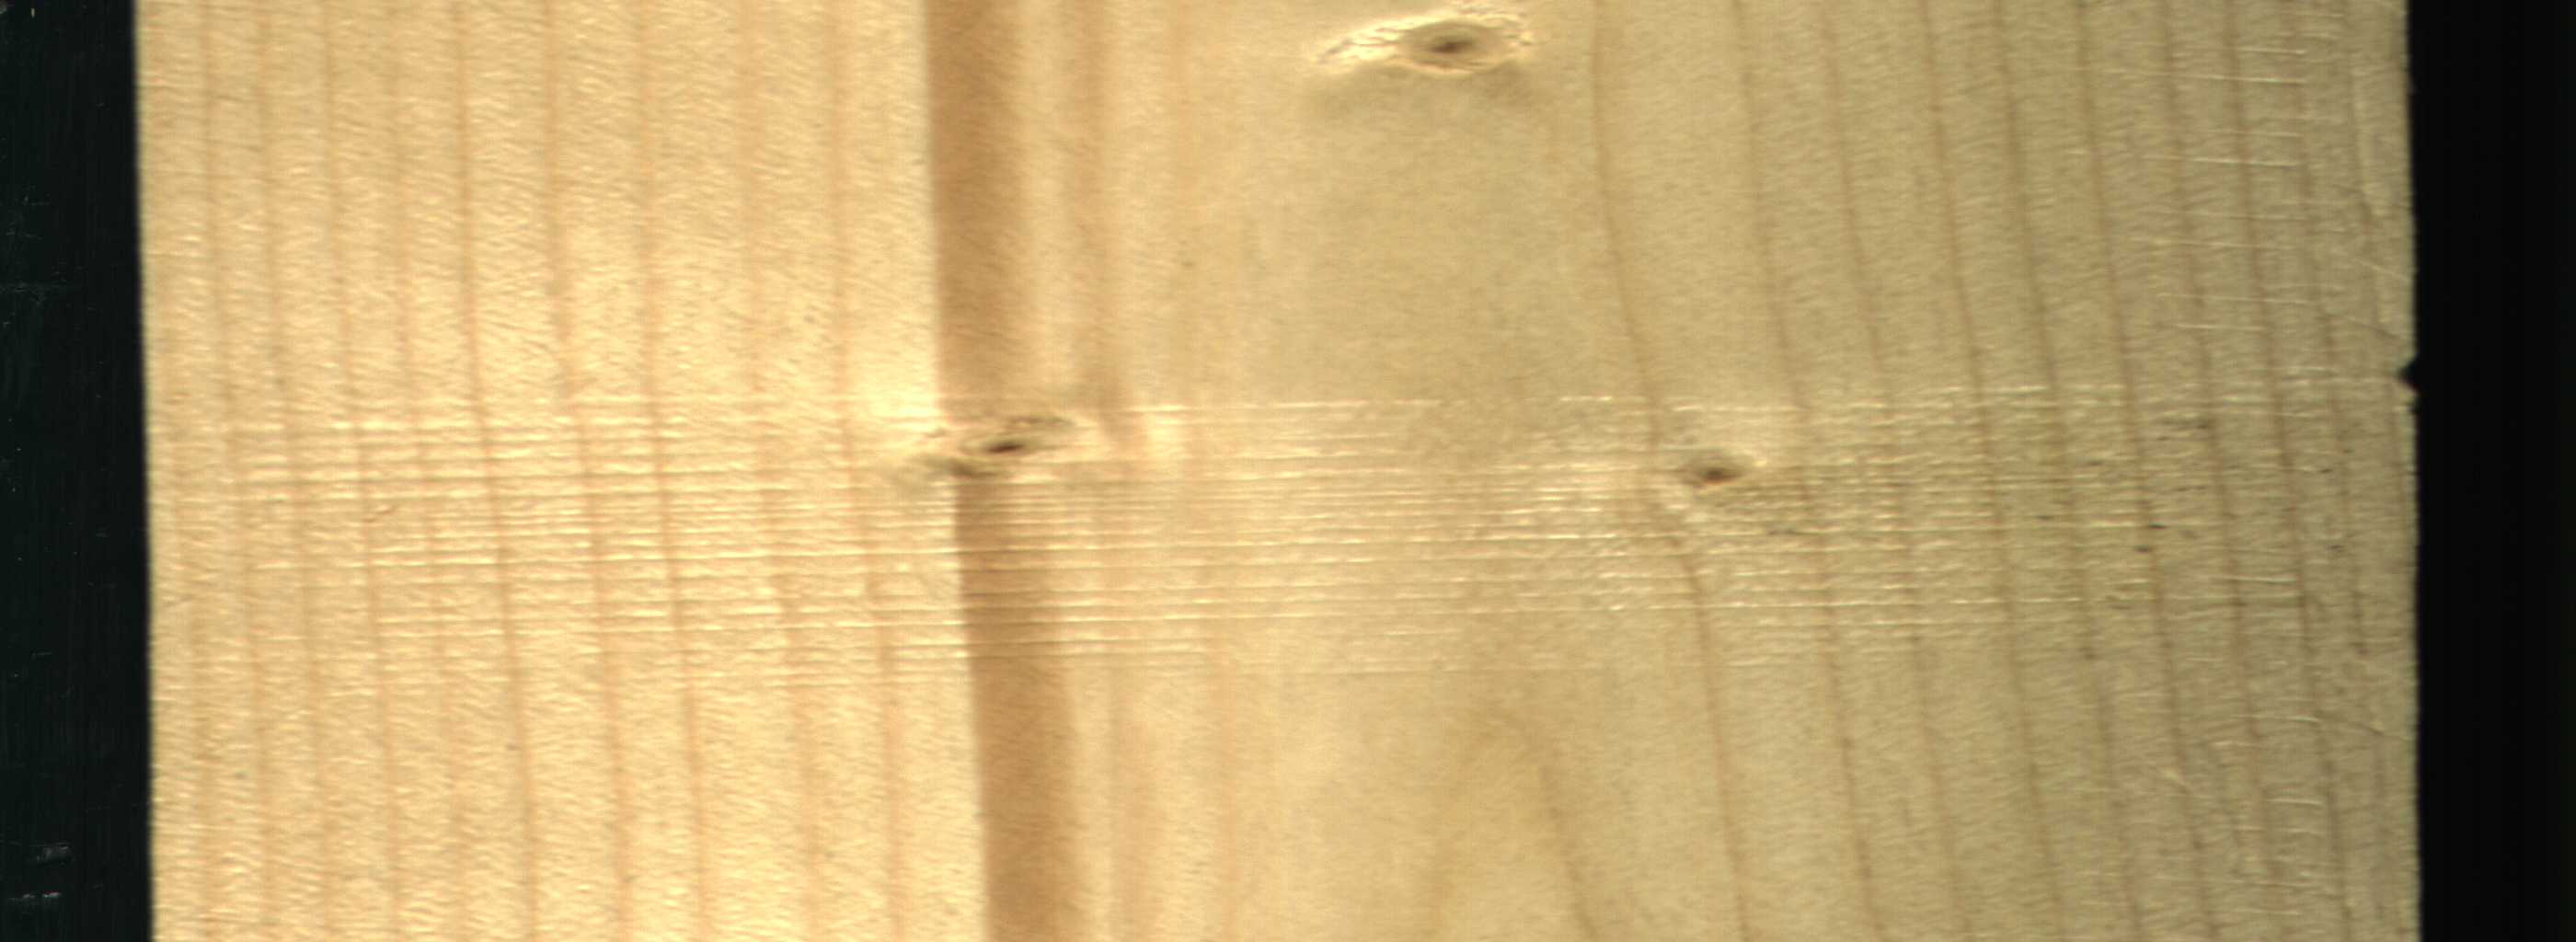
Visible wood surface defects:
Quartzity
Quartzity
Live_Knot
Live_Knot
Live_Knot